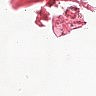
Metastatic tissue present: no